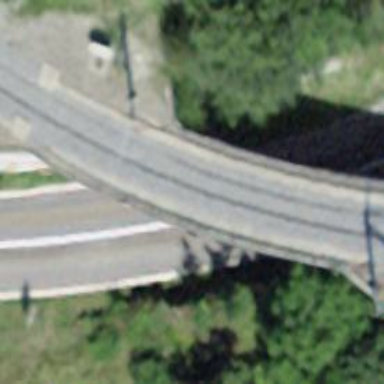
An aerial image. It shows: Narrow-gauge electrified railway bridge.